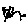
Label: hexagon